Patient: sex M, age 64
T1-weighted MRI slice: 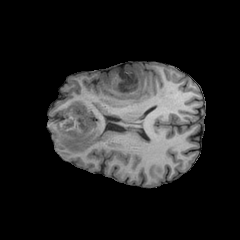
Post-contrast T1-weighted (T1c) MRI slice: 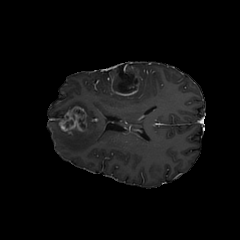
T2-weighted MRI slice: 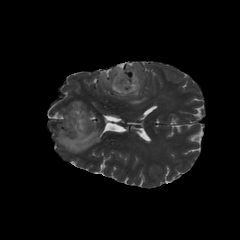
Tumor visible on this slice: yes
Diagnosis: Glioblastoma, IDH-wildtype
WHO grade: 4